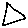
Label: triangle